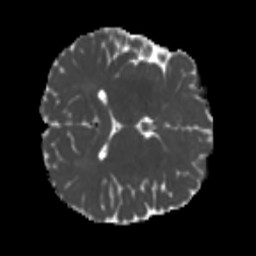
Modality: MD
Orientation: axial
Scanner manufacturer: siemens
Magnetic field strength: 3 T
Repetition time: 4 s
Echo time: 0.0594 s